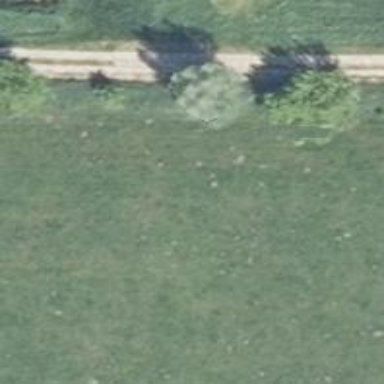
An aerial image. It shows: Broadleaved tree in natural setting.